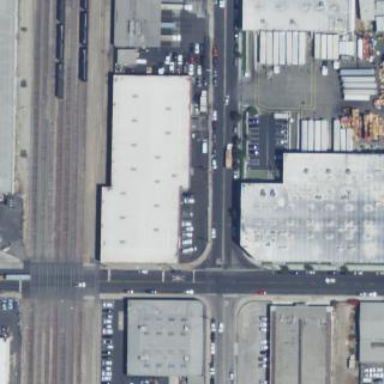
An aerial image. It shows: Warehouse building.